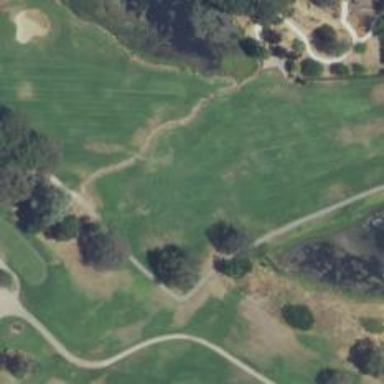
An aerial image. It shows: Grassy area designated as golf fairway.